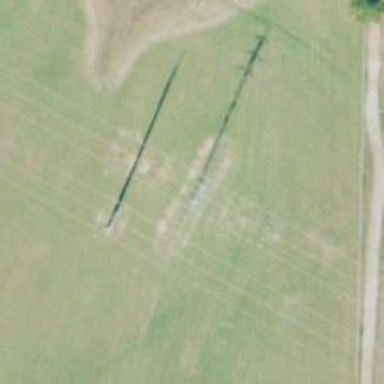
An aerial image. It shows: H-frame designed tower for power lines.